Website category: book
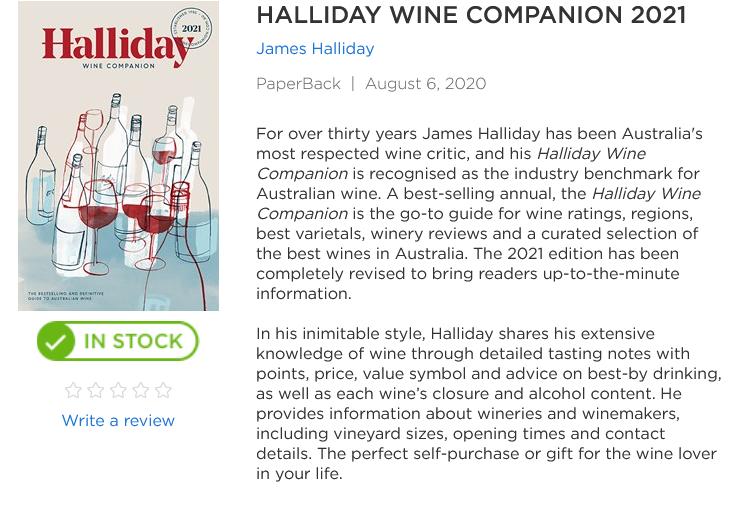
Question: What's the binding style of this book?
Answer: PaperBack

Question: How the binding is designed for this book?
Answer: PaperBack

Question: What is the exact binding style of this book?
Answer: PaperBack

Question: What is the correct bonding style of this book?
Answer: PaperBack

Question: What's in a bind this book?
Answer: PaperBack

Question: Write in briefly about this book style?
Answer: PaperBack

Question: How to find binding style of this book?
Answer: PaperBack

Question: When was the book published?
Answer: August 6, 2020

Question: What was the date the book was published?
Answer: August 6, 2020

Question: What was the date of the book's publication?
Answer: August 6, 2020

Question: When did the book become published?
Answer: August 6, 2020

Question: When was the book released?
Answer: August 6, 2020

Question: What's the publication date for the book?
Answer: August 6, 2020